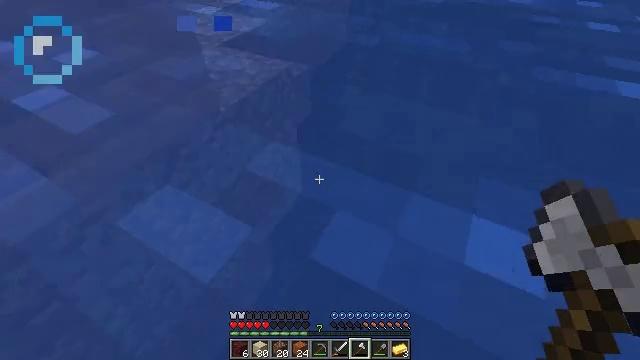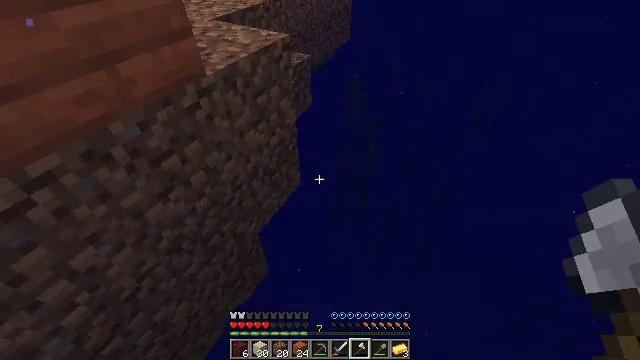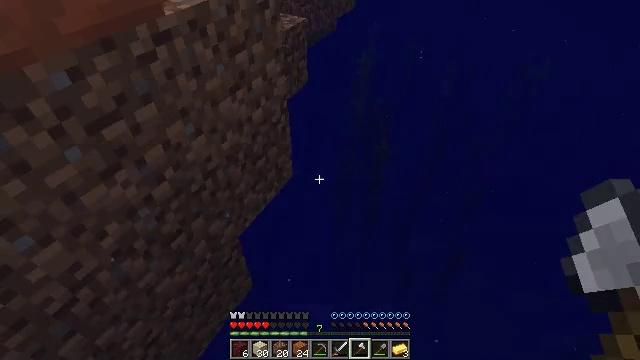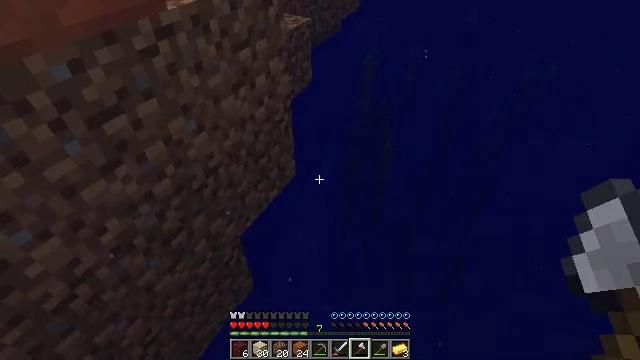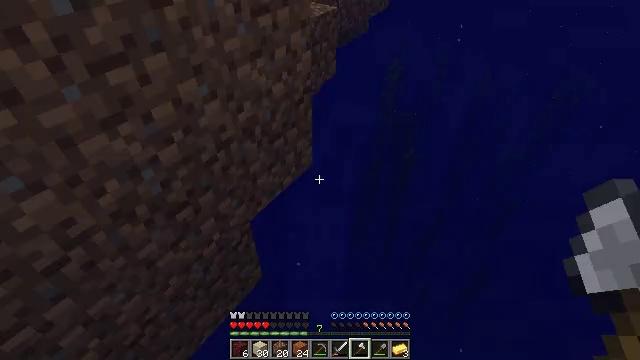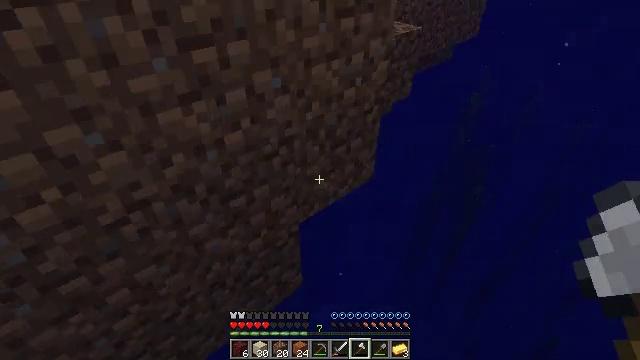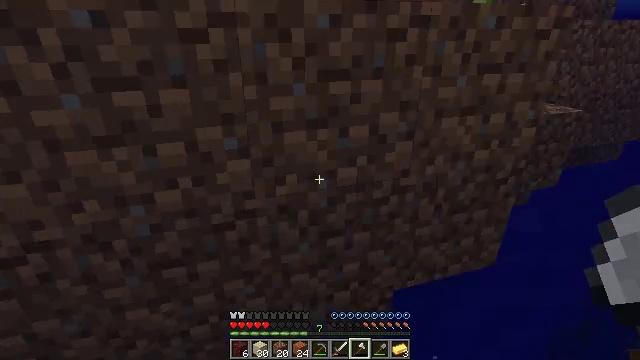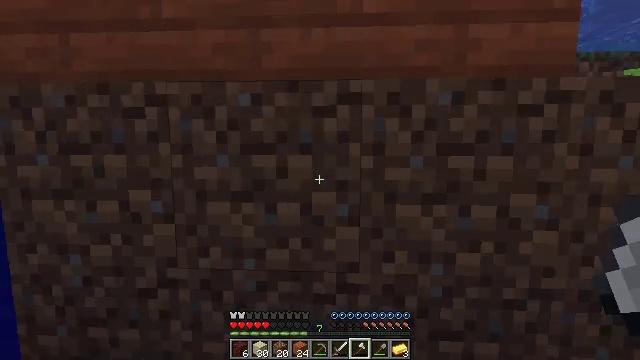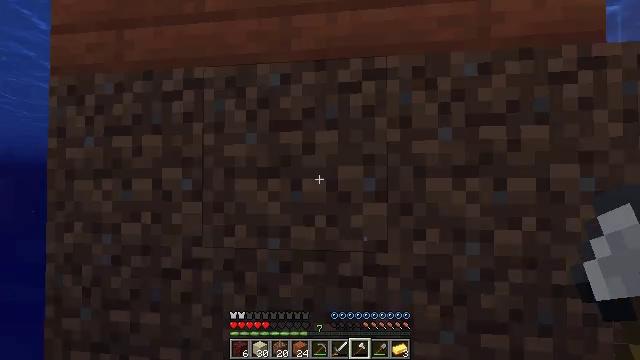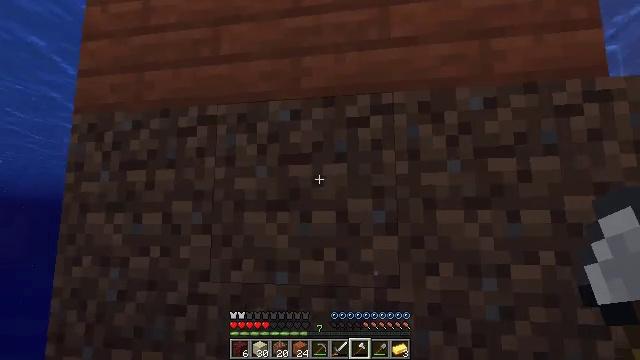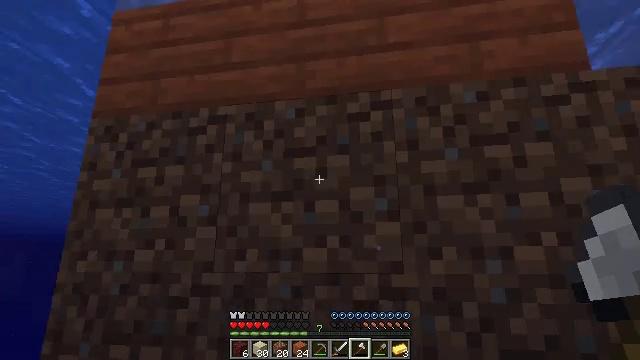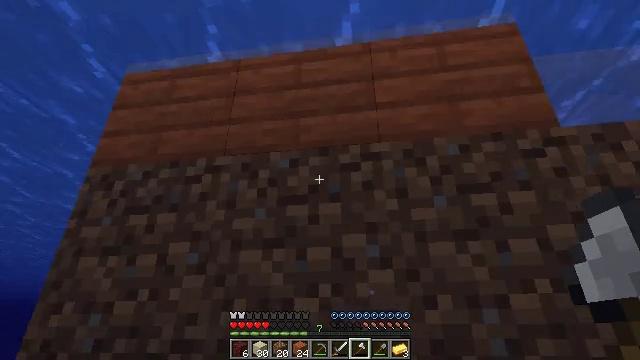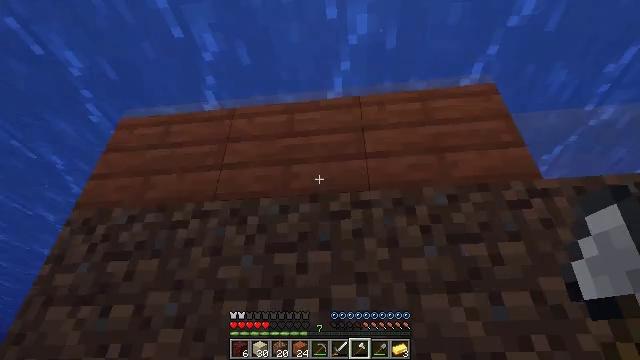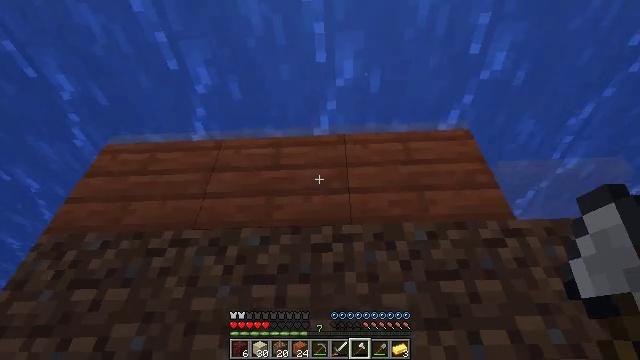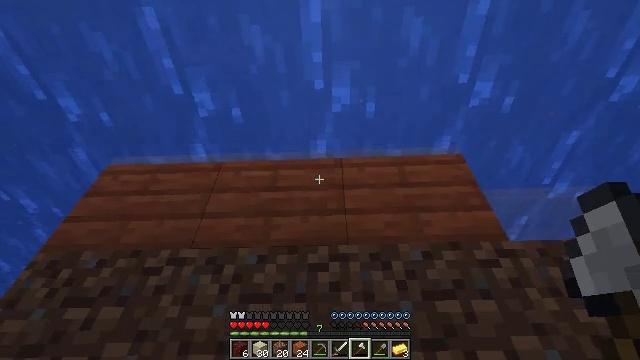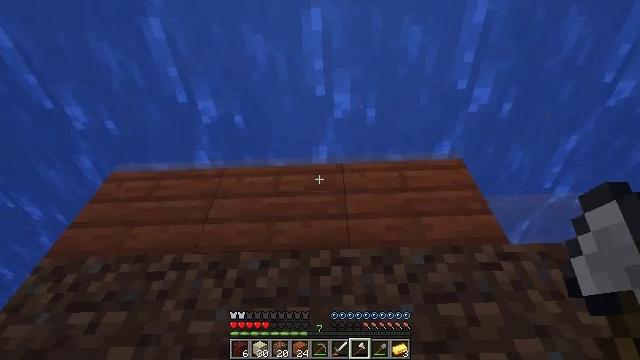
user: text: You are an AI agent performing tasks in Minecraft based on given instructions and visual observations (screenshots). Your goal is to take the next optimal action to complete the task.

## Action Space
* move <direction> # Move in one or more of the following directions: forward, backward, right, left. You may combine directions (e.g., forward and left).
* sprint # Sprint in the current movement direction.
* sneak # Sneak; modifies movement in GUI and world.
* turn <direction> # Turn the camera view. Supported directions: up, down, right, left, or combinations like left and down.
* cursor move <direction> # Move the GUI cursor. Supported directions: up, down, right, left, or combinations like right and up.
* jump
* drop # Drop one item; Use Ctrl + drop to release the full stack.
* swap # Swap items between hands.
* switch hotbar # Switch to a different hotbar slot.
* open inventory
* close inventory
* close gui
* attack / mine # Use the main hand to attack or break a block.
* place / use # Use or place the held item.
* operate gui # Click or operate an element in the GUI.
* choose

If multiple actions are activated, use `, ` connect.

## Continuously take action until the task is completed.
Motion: motion action
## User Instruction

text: Collect acacia planks from a structure.
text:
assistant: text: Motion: sneak, turn up
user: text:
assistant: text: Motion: sneak
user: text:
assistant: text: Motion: sneak
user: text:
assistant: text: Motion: sneak, turn left and up
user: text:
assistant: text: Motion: sneak, turn left and up
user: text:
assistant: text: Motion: sneak, turn left and up
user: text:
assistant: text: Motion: sneak, turn left and up
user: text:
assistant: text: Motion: sneak, turn left and up
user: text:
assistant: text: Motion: sneak, turn left and up
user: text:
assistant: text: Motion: turn up
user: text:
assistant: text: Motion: turn right and up
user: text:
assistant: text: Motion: turn right and up
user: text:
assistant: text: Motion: turn right and up
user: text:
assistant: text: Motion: turn up
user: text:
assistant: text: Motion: turn up
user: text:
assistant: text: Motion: no_op
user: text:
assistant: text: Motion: jump
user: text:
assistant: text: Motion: jump
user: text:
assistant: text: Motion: jump
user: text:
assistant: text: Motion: jump
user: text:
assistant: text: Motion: jump
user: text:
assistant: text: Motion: jump
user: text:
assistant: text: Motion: jump
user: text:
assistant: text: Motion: jump
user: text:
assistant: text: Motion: jump
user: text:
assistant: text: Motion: jump
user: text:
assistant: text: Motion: turn left and down, jump
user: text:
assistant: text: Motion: turn down, jump
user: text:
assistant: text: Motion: turn down, jump
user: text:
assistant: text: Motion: turn down, jump